Fundus camera: zeiss
Shooting center: fovea
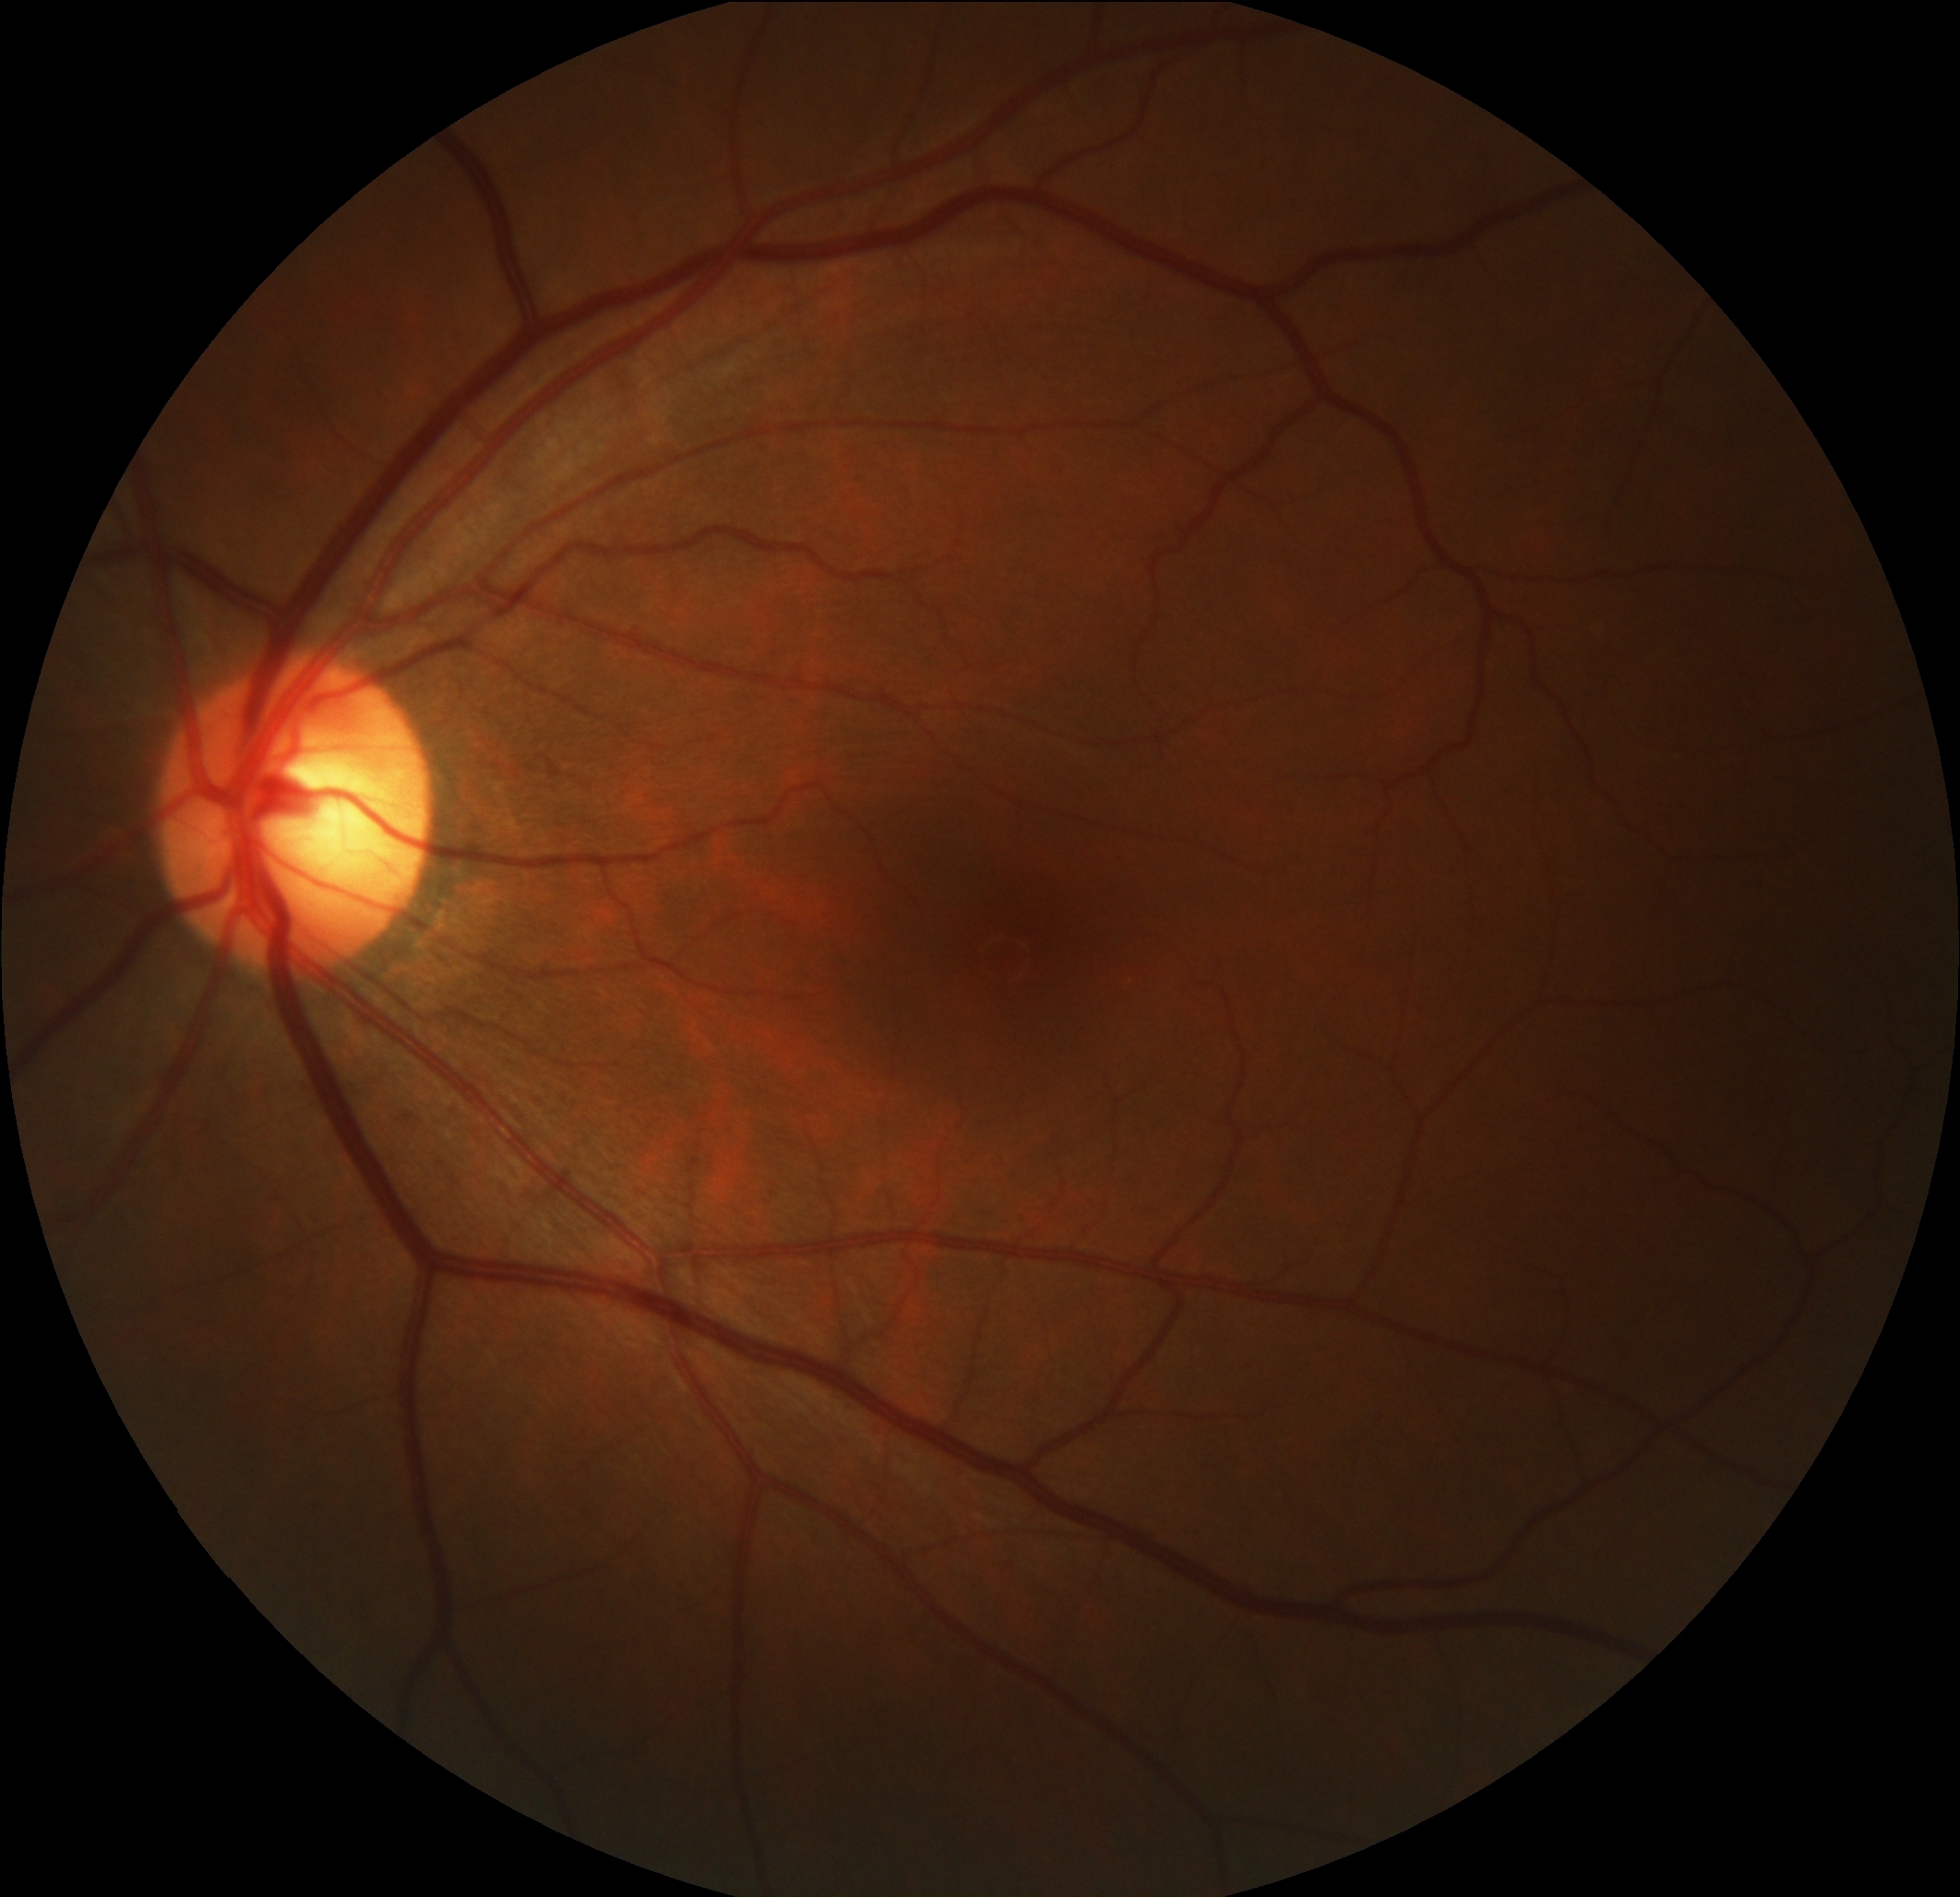
Pathologic myopia: no
Patchy retinal atrophy: absent
Retinal detachment: absent